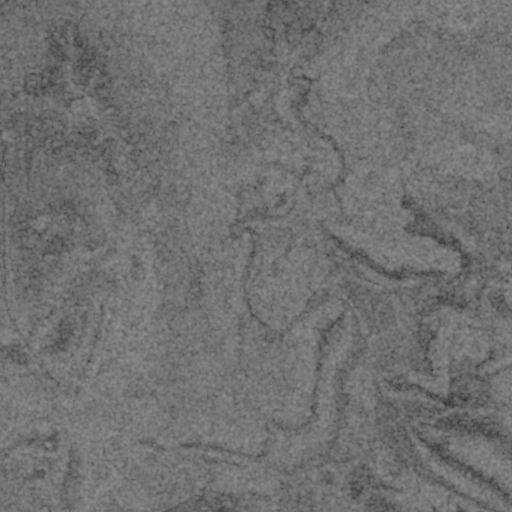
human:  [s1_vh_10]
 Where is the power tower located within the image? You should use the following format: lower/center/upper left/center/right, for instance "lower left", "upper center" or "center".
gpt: The power tower is located in the left of the image.
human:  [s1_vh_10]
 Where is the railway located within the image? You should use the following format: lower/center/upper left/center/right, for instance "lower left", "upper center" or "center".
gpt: The railway is located in the left of the image.
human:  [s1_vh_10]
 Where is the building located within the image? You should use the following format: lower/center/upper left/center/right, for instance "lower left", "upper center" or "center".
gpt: The building is located in the center right of the image.
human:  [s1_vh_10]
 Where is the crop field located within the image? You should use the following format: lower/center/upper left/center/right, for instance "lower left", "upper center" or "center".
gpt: There is no crop field in the image.

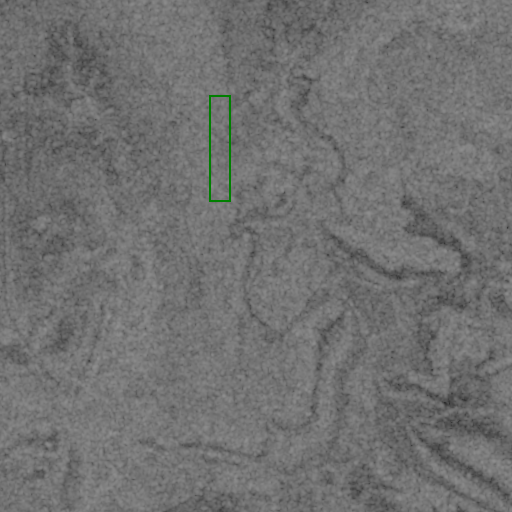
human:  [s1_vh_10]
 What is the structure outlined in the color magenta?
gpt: There is no magenta outline.
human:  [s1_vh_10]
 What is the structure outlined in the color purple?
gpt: There is no structure outlined in purple.